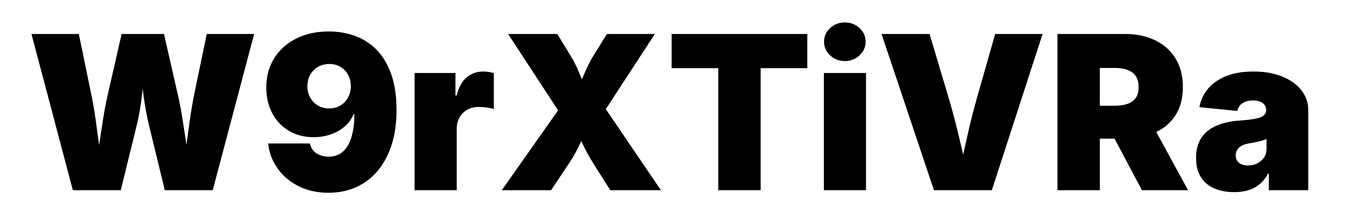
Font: Inter_Black